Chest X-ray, AP view. Patient: 75 years old, sex M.
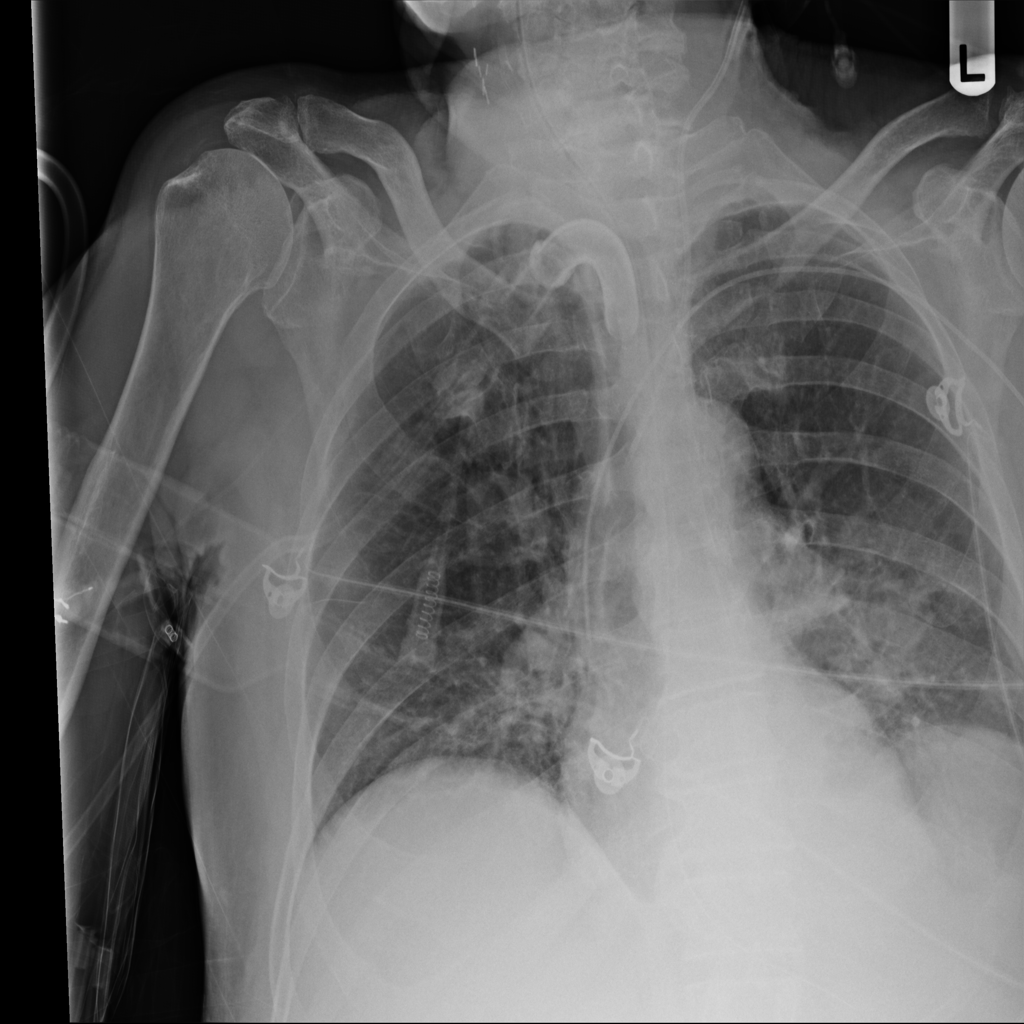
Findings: Infiltration